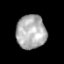
Tissue: prostate
Cell type: T cells
Senescence score: 0.1038
Nuclear area (px): 977
Mean DAPI intensity: 176.372